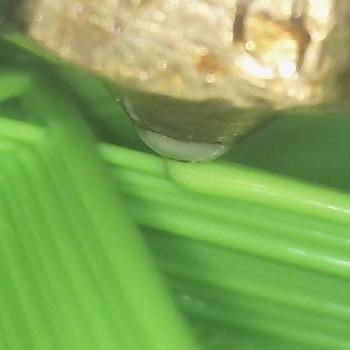
Flow rate: 188%